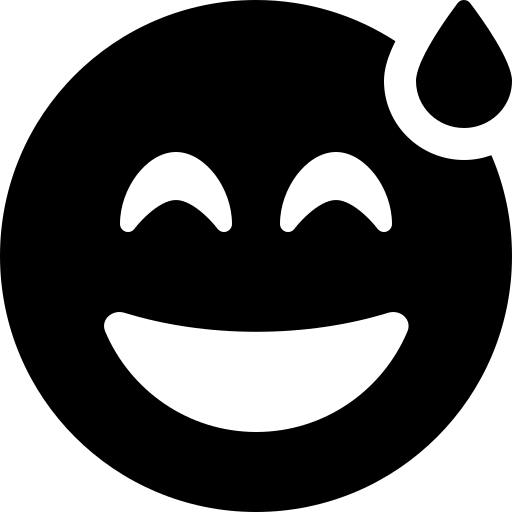
Tags: icon, FontAwesome, fa-icon, solid, face, grin, beam, sweat